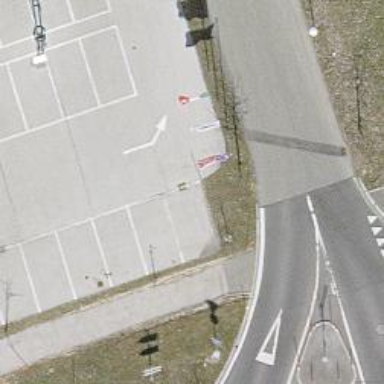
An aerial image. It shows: Flagpole which is man-made.